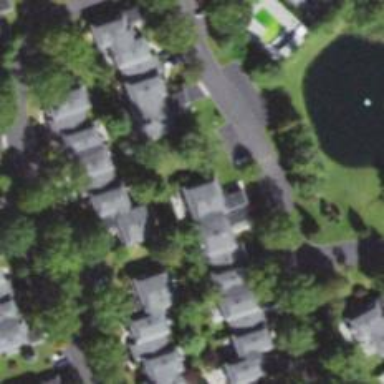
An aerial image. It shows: Neighborhood.